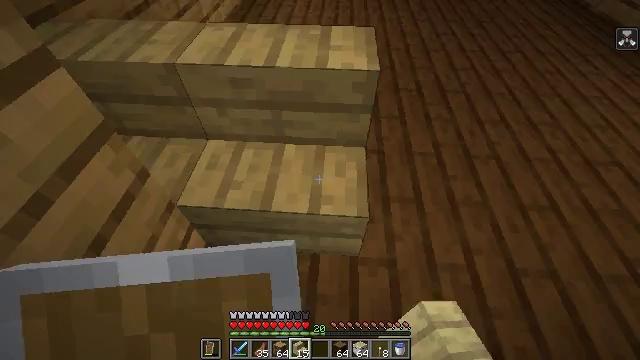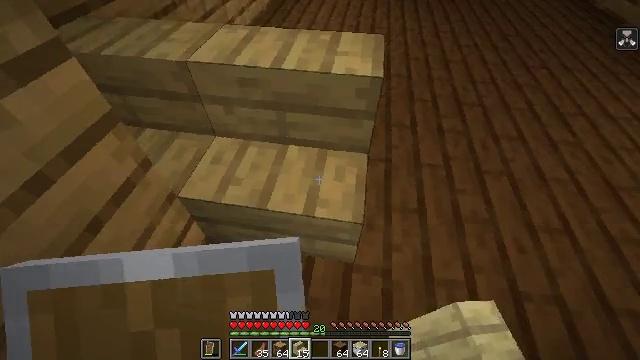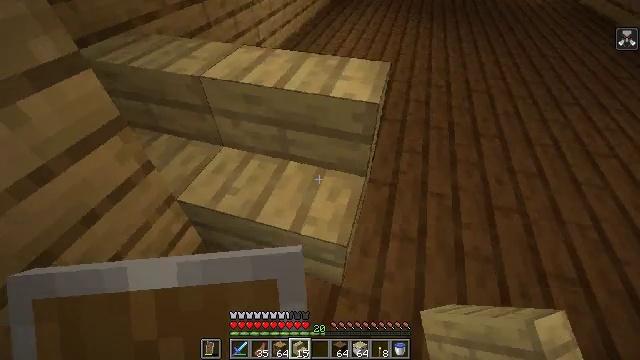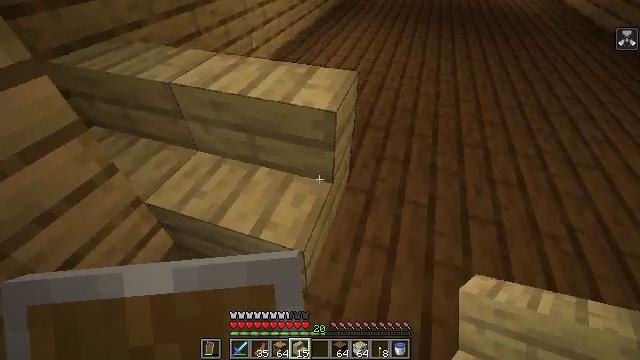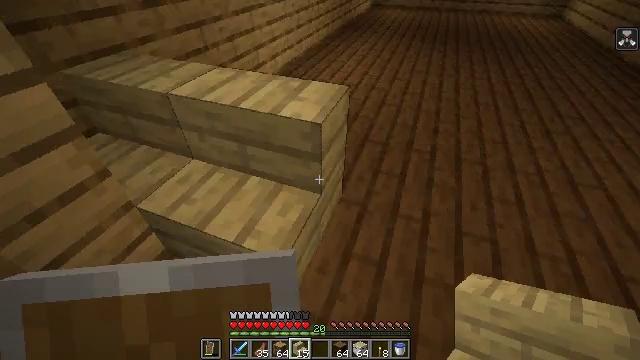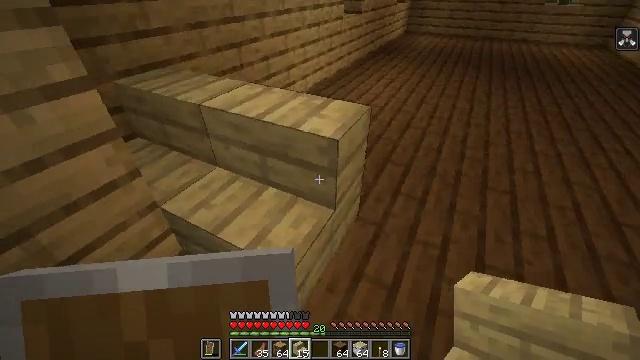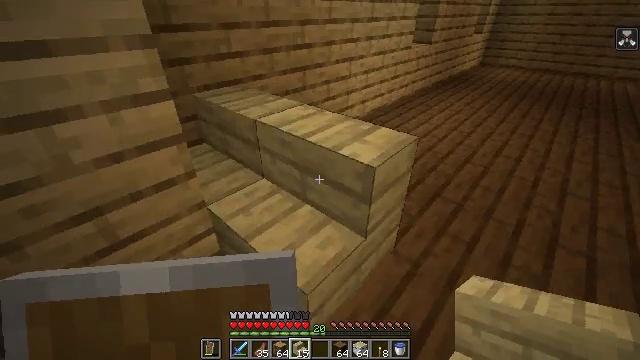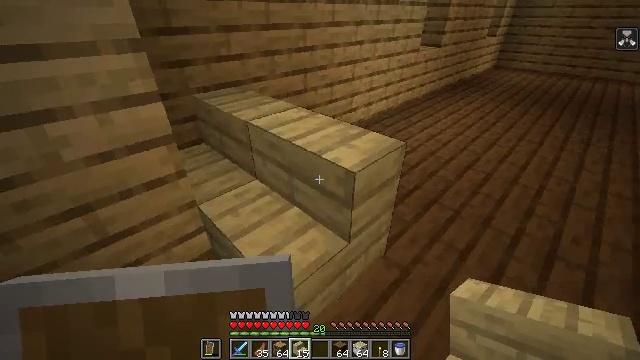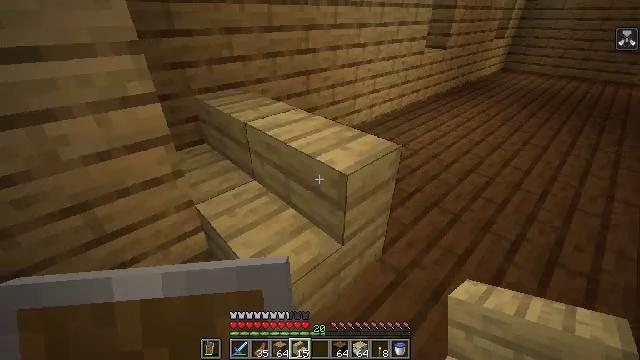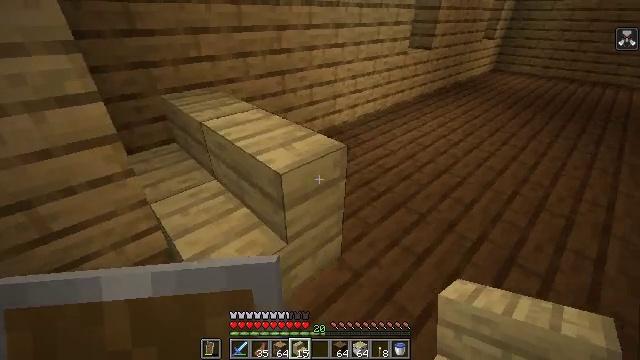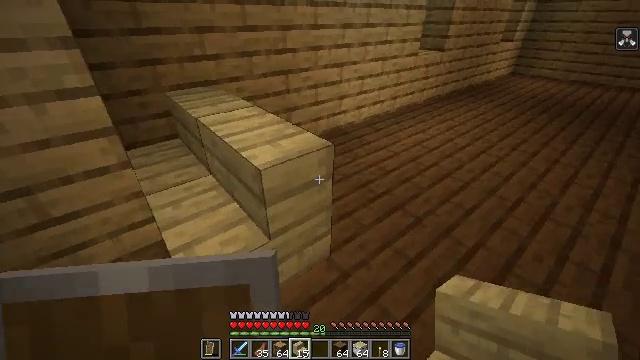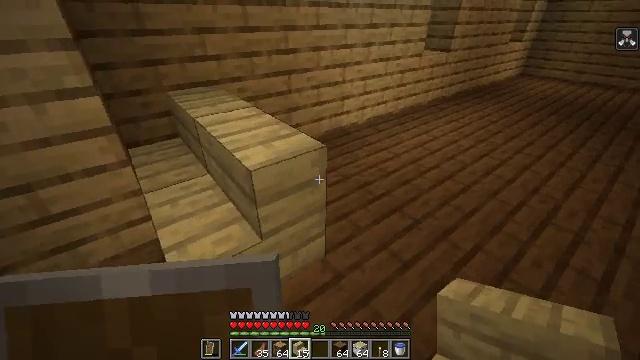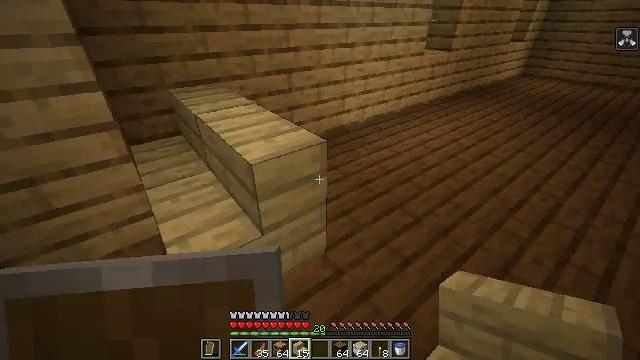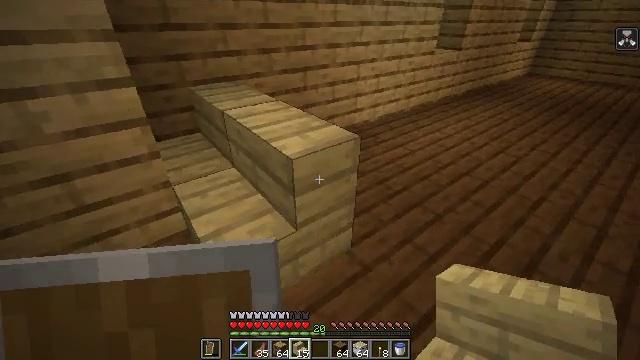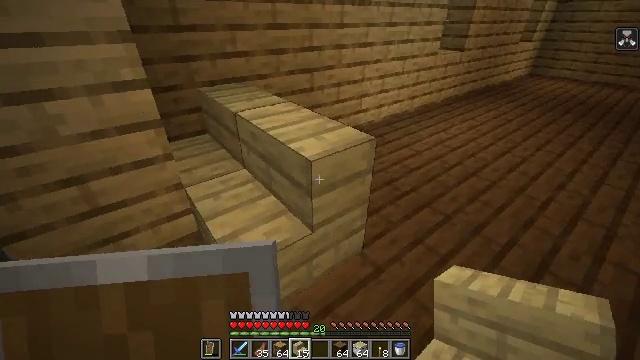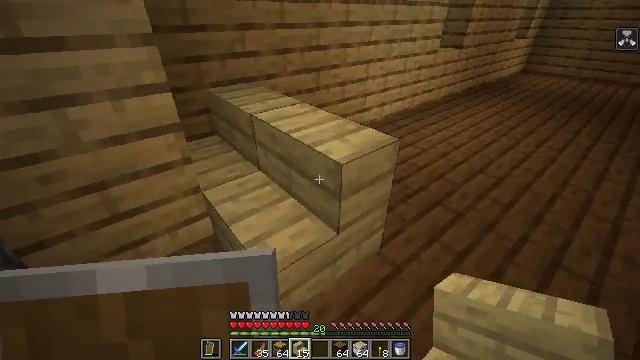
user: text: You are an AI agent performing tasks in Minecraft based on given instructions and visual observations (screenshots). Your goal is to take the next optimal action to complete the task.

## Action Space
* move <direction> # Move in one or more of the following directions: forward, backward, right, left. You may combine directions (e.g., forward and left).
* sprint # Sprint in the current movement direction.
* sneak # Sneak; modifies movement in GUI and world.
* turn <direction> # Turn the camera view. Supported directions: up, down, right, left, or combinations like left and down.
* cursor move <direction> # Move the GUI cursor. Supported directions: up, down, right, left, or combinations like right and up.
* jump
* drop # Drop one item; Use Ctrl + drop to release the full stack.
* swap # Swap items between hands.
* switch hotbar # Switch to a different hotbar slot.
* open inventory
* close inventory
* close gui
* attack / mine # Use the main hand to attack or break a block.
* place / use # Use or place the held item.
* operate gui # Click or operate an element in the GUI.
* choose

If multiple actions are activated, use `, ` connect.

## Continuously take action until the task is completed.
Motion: motion action
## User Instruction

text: Gather the birch stairs from a structure.
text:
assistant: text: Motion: move right, turn left and up
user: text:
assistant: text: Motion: move right, turn left and up
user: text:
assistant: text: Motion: turn left and up
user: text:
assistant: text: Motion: turn left and up
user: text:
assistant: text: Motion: turn left and up
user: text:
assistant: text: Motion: move right, turn left and up
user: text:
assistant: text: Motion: move right, turn left
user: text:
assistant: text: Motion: move right, turn left
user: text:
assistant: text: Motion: move right
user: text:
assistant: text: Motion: move right, turn left
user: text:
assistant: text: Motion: move left, turn left
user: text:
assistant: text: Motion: move left
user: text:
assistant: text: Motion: move left
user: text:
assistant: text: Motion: move left
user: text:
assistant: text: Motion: move left, turn right
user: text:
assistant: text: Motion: move left
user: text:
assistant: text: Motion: no_op
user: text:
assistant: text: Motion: turn left
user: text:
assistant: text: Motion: turn left
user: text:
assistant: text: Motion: turn left
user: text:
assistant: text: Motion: move right, turn left
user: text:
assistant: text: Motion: move right, turn left
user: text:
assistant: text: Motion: move right
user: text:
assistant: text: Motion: move back and move right
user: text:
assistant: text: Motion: move back and move right
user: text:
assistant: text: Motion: move back and move right
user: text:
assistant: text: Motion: move back
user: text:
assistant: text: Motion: move back, turn left
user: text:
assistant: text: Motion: turn left and up
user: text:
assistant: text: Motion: turn left